Question: Whenever my document is renamed , autosaving is blocked and the first save after the rename presents the pictured message.

Technically its not an issue as either button takes the user back to a autosavable state but it is confusing for my users.
I have tried hooking the method
'''
-(void)moveToURL:(NSURL *)url completionHandler:(void (^)(NSError *))completionHandler
{
void(^takeoverblock)(NSError *error) = ^(NSError *error){
if (completionHandler) {
completionHandler(error);
}
if (!error) {
[self updateChangeCountWithToken:[self changeCountTokenForSaveOperation:NSAutosaveInPlaceOperation] forSaveOperation:NSAutosaveInPlaceOperation];
}
};
[super moveToURL:url completionHandler:takeoverblock];
}
'''
and using various flavours of 'updateChangeCount:' and 'updateChangeCountWithToken:' but the warning consistently appears.
How do I put the document in a state where it resumes standard autosave behaviour after a rename/move.?
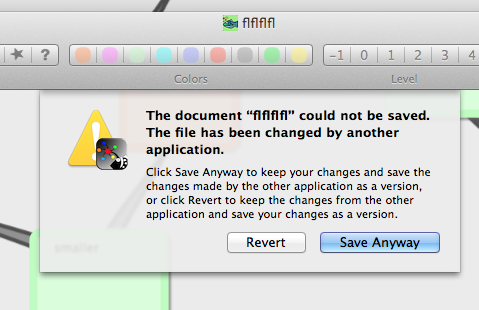
Answer: The answer <URL> is this appears when the modificationDate on the underlying sqlite file is different to the 'fileModificationDate' property on the 'NSPersistentDocument' instance so to resolve reset the 'fileModificationDate' after the move
override 'moveToUrl:' like this
'''
-(NSDate *)modDateForURL:(NSURL *)url
{
NSDictionary *dict = [[NSFileManager defaultManager] attributesOfItemAtPath:[url path] error:NULL];
return dict[NSFileModificationDate];
}
-(void)moveToURL:(NSURL *)url completionHandler:(void (^)(NSError *))completionHandler
{
void(^takeoverblock)(NSError *error) = ^(NSError *error){
if (completionHandler) {
completionHandler(error);
}
if (!error) {
self.fileModificationDate = [self modDateForURL:self.fileURL];
}
};
[super moveToURL:url completionHandler:takeoverblock];
}
'''